Interaction volume radius: 5 \u00c5
Interaction volume height: 15 \u00c5
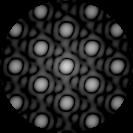
Disorder parameter: 0.01514